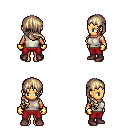
a pixel art fantasy rpg character, female body template, human, tanned skin, white sleeveless shirt, red pants, white blonde right-swept hairstyle, gold gloves, maroon shoes, four views (front, back, left, right), 2x2 character sprite sheet, small pixel art, hard edges, no anti-aliasing